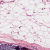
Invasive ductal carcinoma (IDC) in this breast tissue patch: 0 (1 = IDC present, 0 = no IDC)